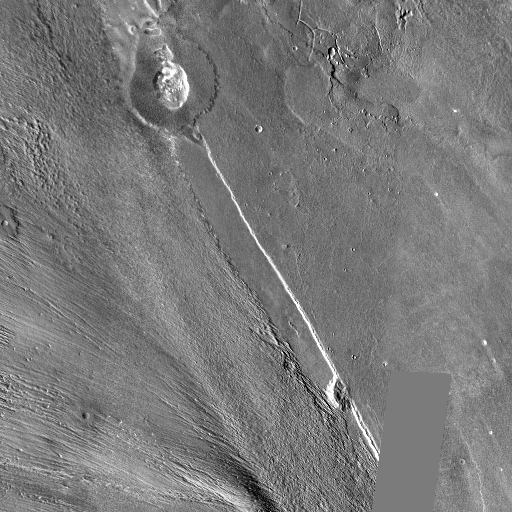
Crater classes present: Background, Other